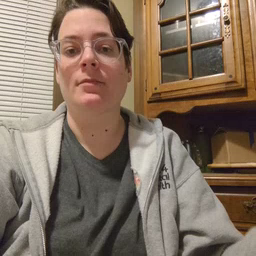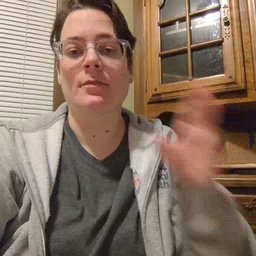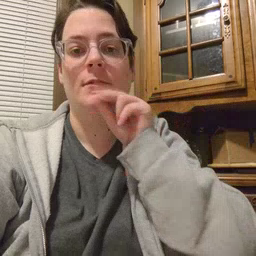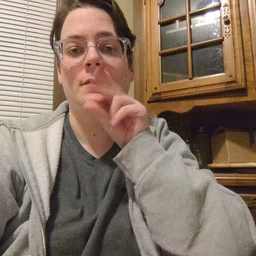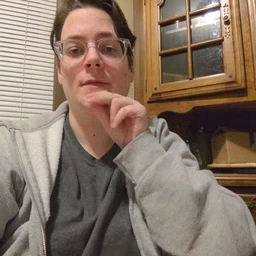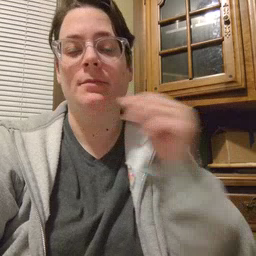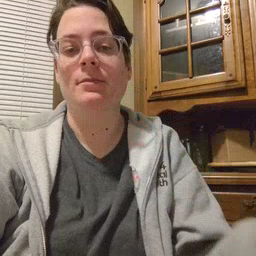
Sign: duck